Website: bh-photo
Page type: cart
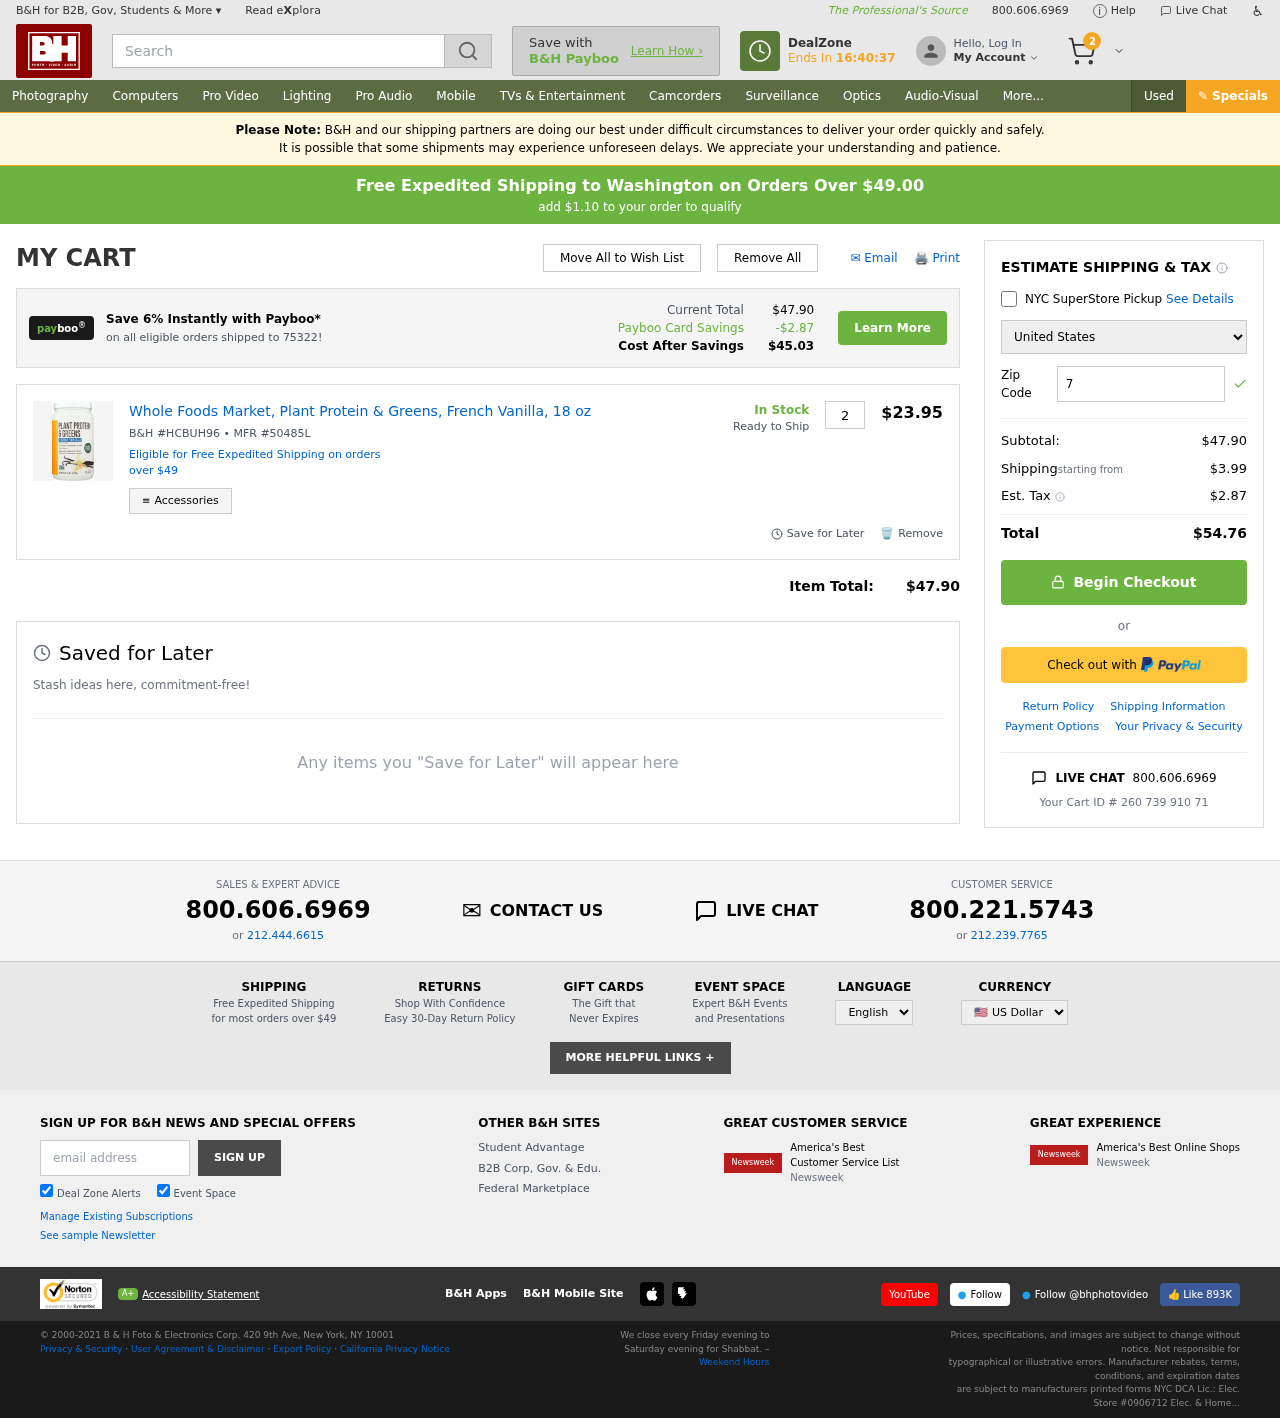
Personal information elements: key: PII_COUNTRY
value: United States
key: PII_POSTCODE
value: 75322
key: PII_STATE
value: Washington
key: PII_POSTCODE2
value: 75322
Product elements: key: PRODUCT1_NAME
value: Whole Foods Market, Plant Protein & Greens, French Vanilla, 18 oz
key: PRODUCT1_PRICE
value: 23.95
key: PRODUCT1_QUANTITY
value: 2
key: PRODUCT1_SKU
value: HCBUH96
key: PRODUCT1_MFR
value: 50485L
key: PRODUCT1_AVAILABILITY
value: In Stock
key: PRODUCT1_SHIP_STATUS
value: Ready to Ship
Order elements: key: ORDER_NUM_ITEMS
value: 2
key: FREE_SHIPPING_THRESHOLD
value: $1.10
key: ORDER_SUBTOTAL
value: $47.90
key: ORDER_SHIPPING_COST
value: $3.99
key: ORDER_TAX
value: $2.87
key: ORDER_TOTAL
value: $54.76
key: ORDER_ID
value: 260 739 910 71
Search elements: key: HEADER_SEARCH
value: Search
Other elements: key: PAYBOO_SAVINGS
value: -$2.87
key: COST_AFTER_SAVINGS
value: $45.03